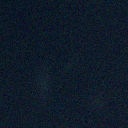
Screen state: off